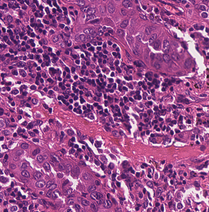
Tumor epithelial tissue: yes
Tumor-associated stroma tissue: yes
Normal tissue: no